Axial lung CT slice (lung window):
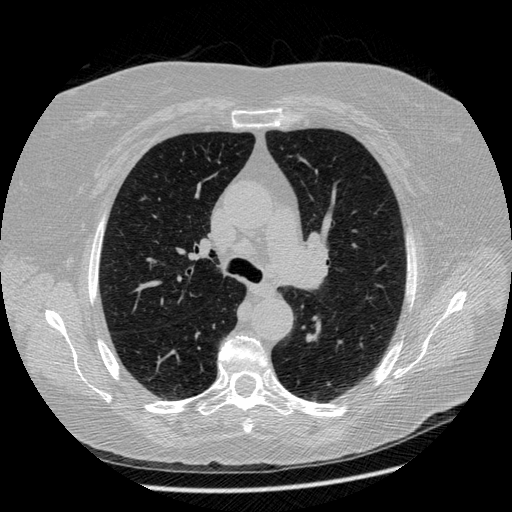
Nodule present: no